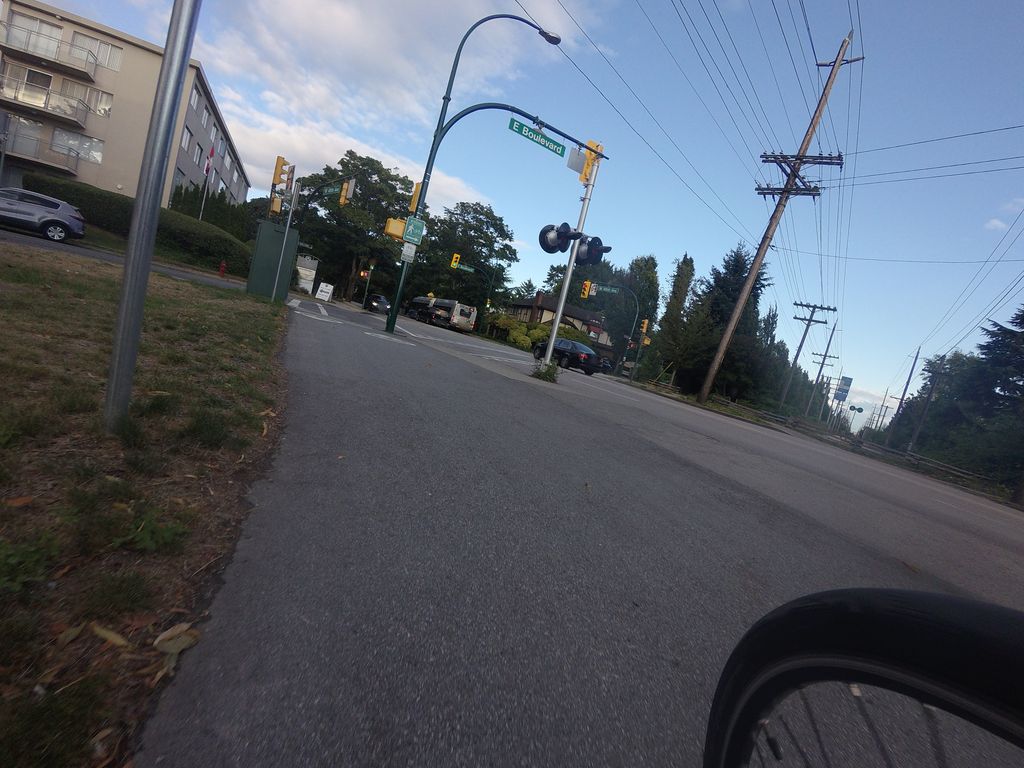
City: vancouver